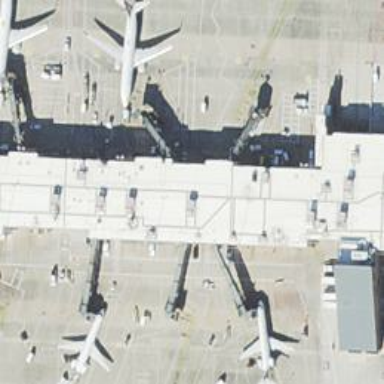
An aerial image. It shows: Airport gate.